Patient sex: M
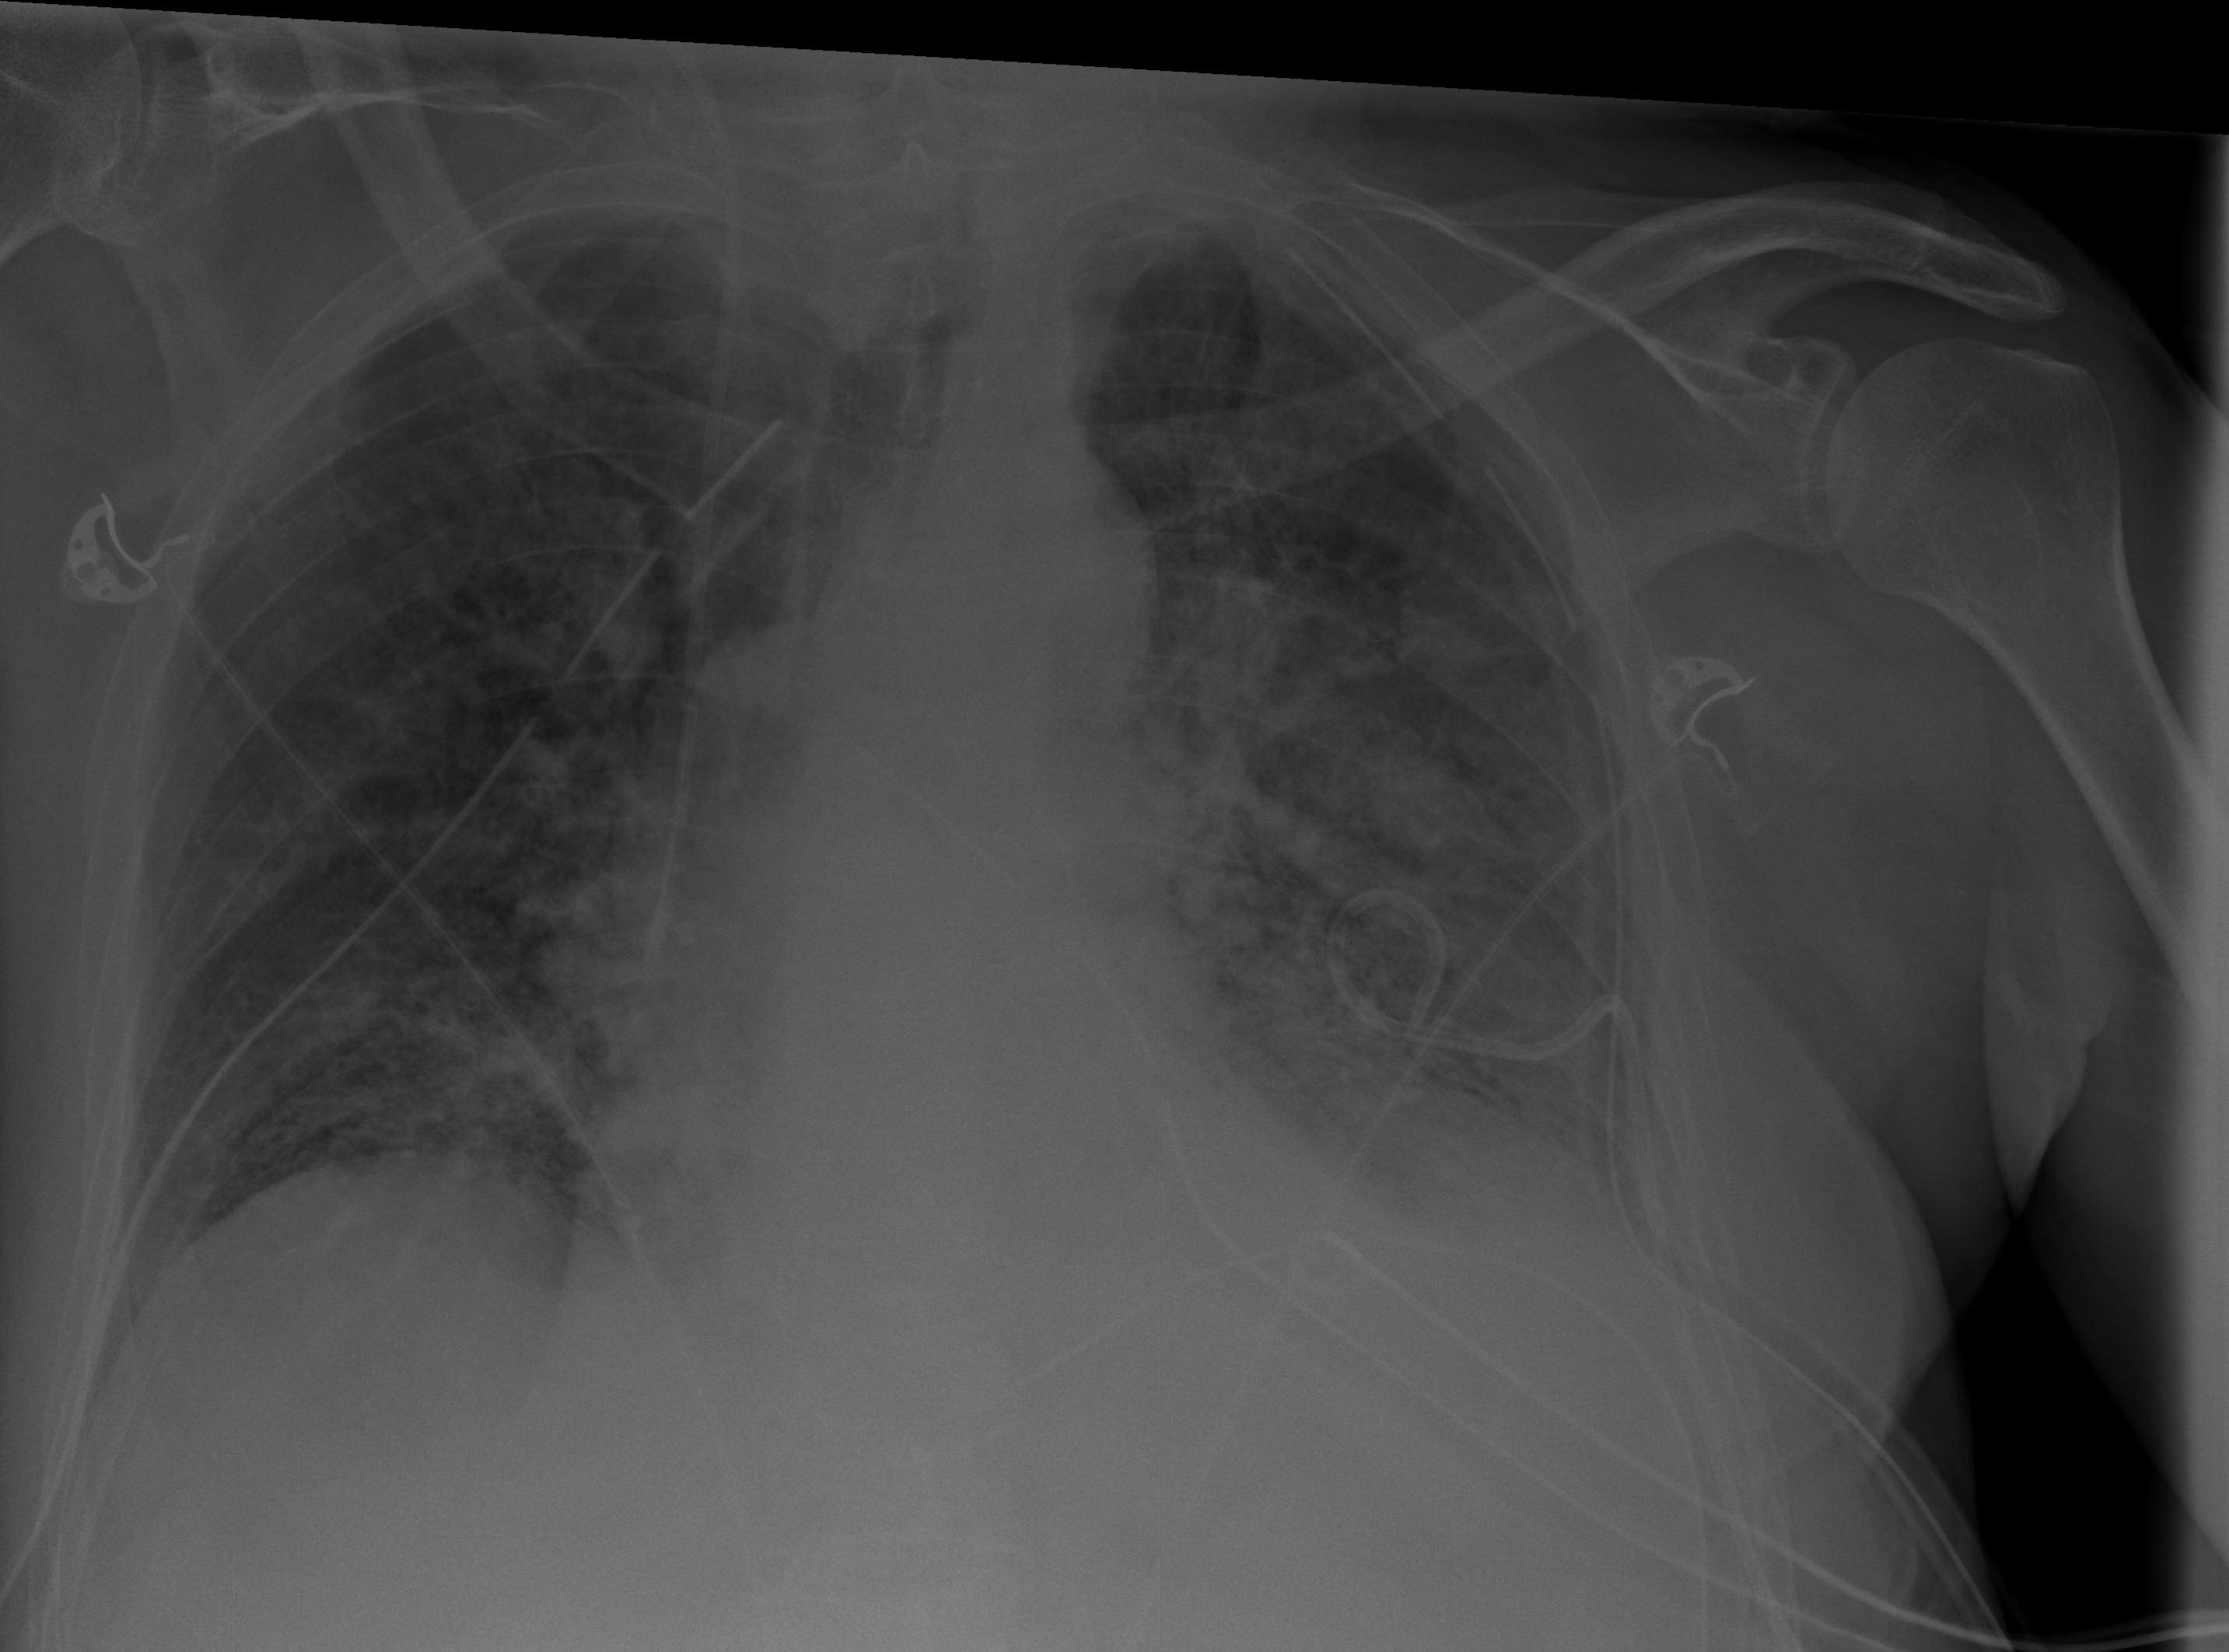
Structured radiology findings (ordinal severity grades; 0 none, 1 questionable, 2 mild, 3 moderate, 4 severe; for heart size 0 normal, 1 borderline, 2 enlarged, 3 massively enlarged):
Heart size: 2
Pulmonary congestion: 2
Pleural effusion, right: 0
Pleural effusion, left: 2
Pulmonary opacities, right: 2
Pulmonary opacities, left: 3
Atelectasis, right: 0
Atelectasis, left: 3